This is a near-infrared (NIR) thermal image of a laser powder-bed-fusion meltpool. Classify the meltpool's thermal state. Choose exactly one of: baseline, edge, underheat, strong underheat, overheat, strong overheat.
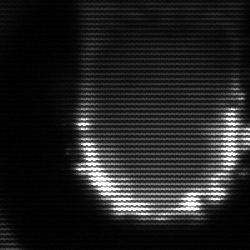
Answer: baseline